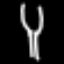
Label: fork